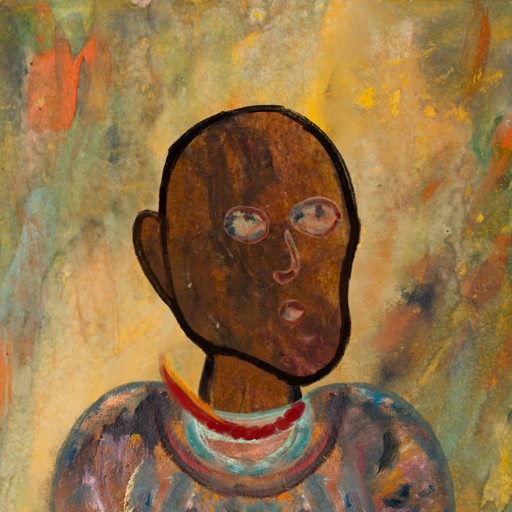
Background: Comrade, Head And Neck Side: Mosgoul, Face Side: Orphan, Bust: Boggyland, Hair Side: Blank, Head Accessory: Blank, Second Necklace: Blank, Necklace: Pipe, Baby: Blank